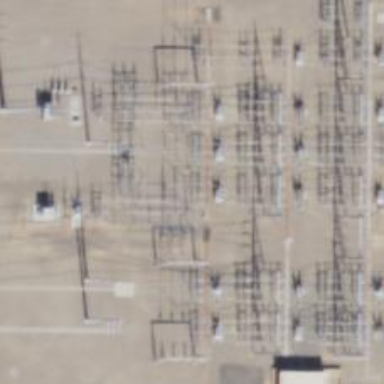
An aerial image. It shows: Switch for power supply.